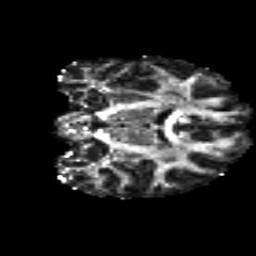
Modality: FA
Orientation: coronal
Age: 22
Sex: male
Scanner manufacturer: siemens
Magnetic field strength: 3 T
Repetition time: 8.8 s
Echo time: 0.085 s